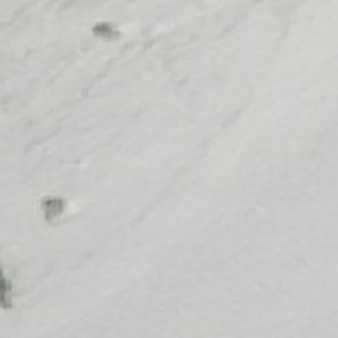
Label: other